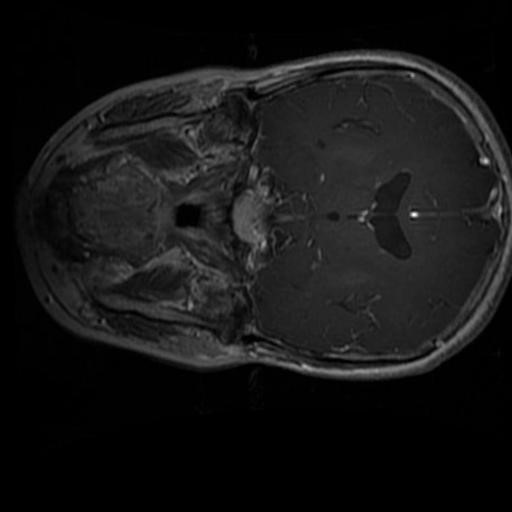
Label: brain_glioma